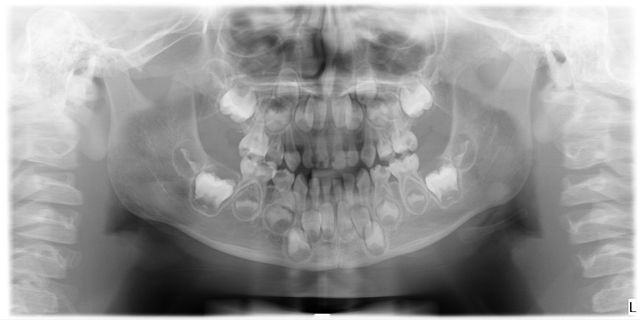
child